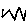
Label: zigzag